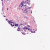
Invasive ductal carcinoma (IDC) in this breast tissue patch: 0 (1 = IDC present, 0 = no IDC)